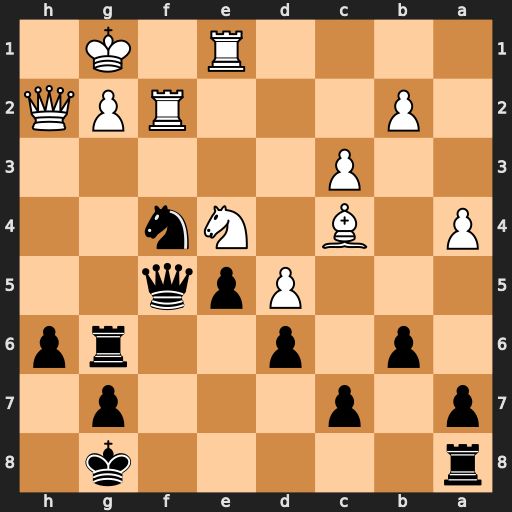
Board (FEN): r5k1/p1p3p1/1p1p2rp/3Ppq2/P1B1Nn2/2P5/1P3RPQ/4R1K1
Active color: b
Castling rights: -
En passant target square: -
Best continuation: Nh3+ Qxh3 Qxh3